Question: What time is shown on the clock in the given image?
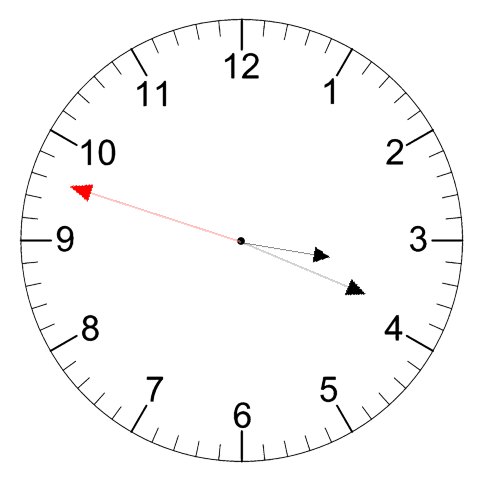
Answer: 03:18:48